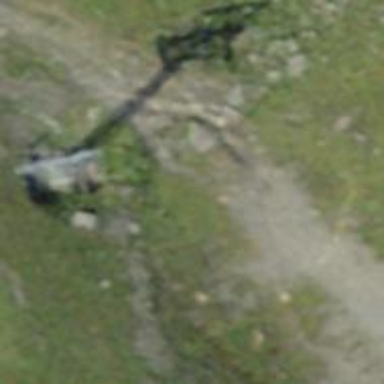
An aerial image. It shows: Pylon for aerialway.